Field crop: tomato
Growth stage: 2
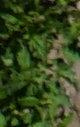
Species: tomato